Field crop: maize
Growth stage: 2
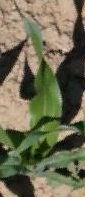
Species: maize